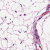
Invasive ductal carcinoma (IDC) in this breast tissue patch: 0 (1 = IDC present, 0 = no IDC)